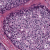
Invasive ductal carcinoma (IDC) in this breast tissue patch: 0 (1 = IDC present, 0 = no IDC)